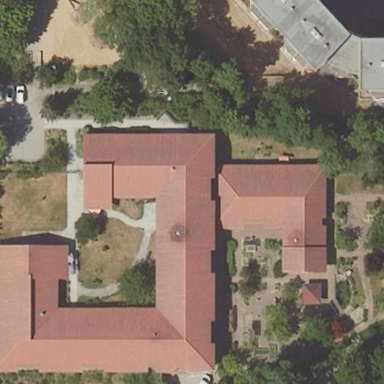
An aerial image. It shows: Building.